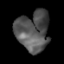
Tissue: lung
Cell type: Others
Senescence score: 0.2042
Nuclear area (px): 1275
Mean DAPI intensity: 84.854